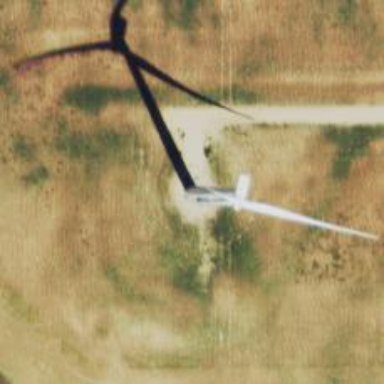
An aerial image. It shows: Wind generator using wind turbines of horizontal axis.